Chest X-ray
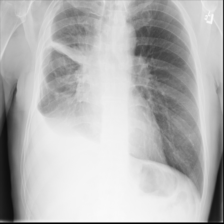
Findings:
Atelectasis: negative
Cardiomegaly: negative
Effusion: positive
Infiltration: negative
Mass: negative
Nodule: negative
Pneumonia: negative
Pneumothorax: negative
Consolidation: negative
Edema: negative
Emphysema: negative
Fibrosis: negative
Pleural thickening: negative
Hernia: negative